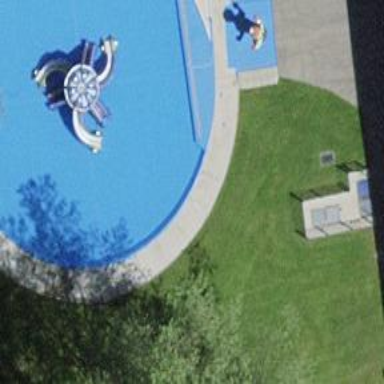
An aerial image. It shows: Swimming pool located in leisure land.